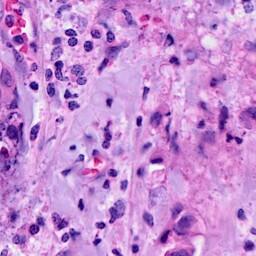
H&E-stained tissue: Breast